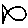
Label: fish